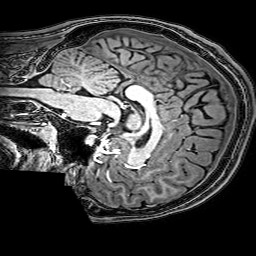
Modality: T1w
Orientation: sagittal
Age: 23
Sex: male
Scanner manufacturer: philips
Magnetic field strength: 3 T
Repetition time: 0.009 s
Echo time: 0.0035 s